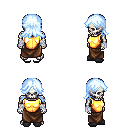
a pixel art fantasy rpg character, male body template, skeleton, gold chest armor, robe skirt, white cyan loose hair, white cloth bandages, gray slippers, four views (front, back, left, right), 2x2 character sprite sheet, small pixel art, hard edges, no anti-aliasing